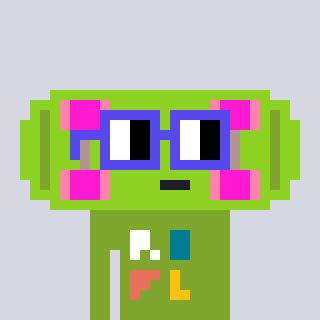
a pixel art character with square blue glasses, a skateboard-shaped head and a slimegreen-colored body on a cool background